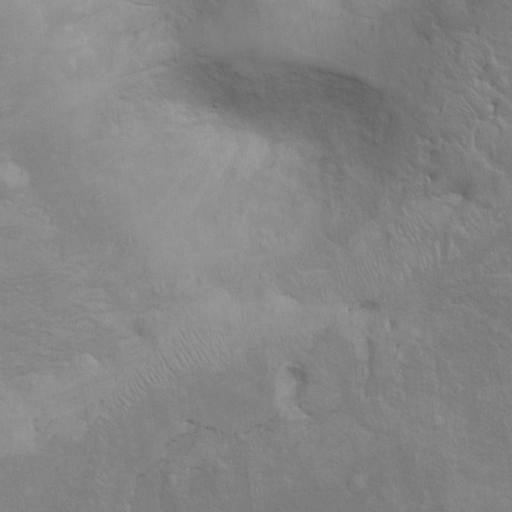
Objects detected: cone